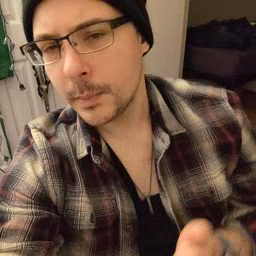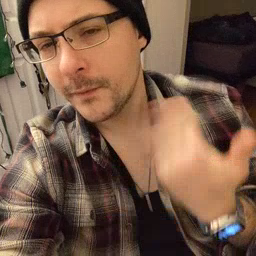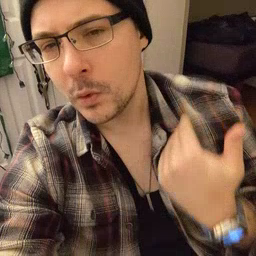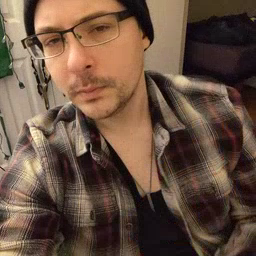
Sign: before